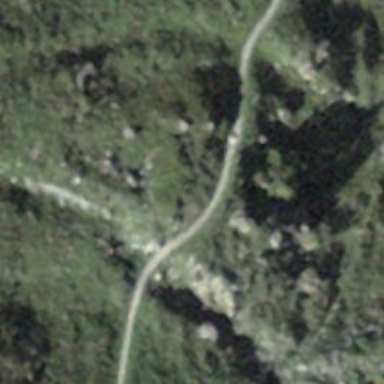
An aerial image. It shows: Path with excellent trail visibility on the ground.